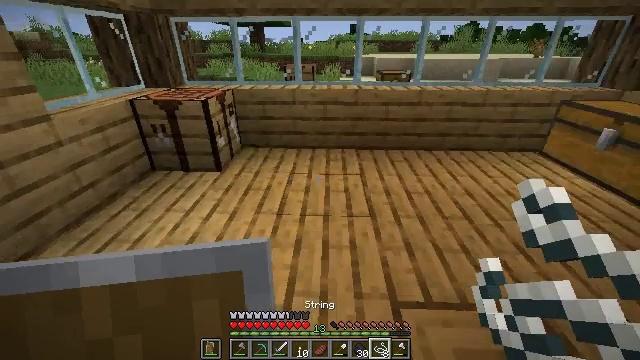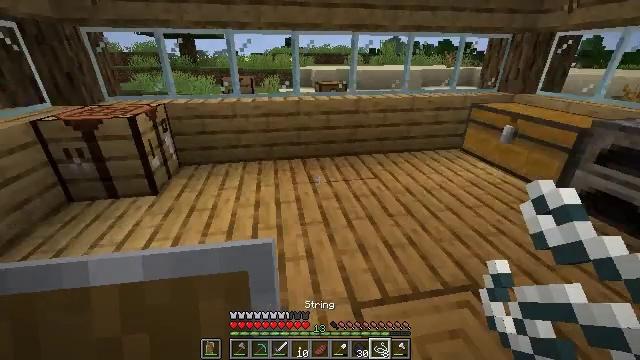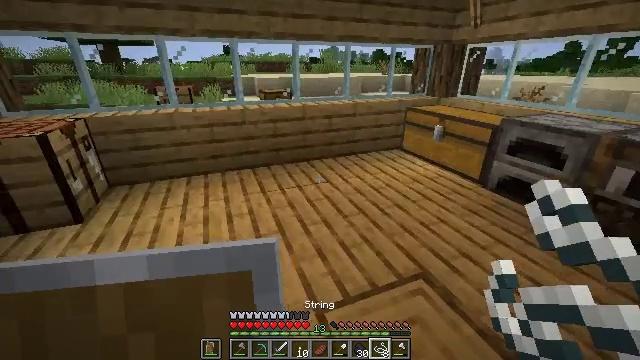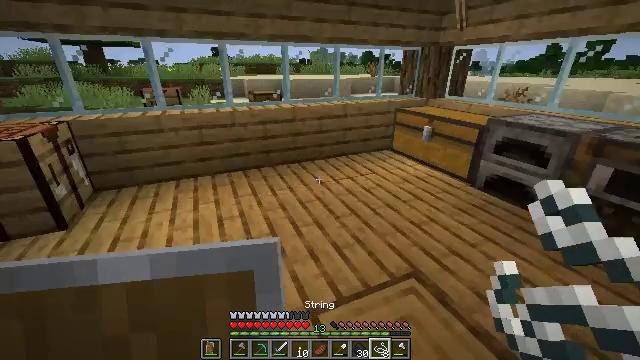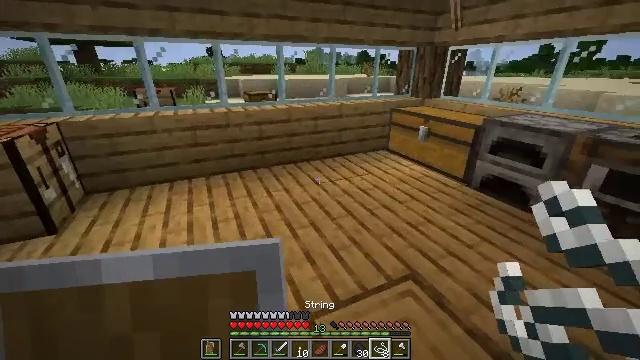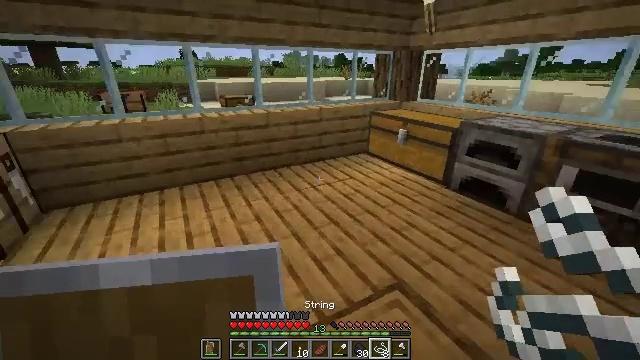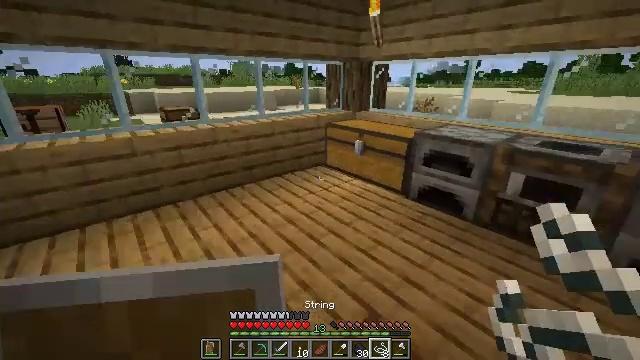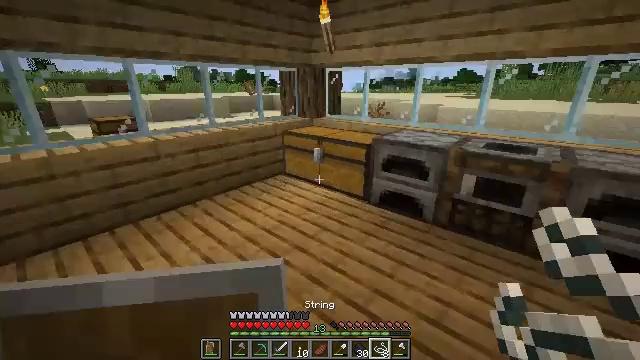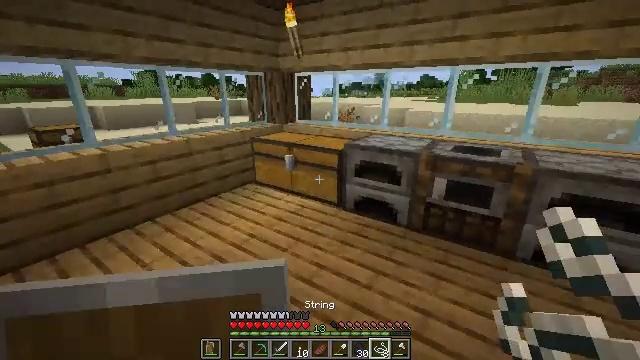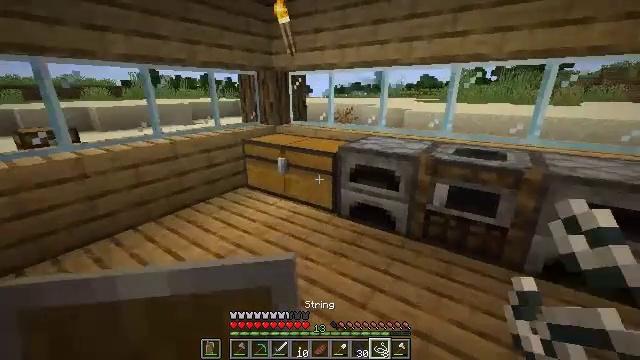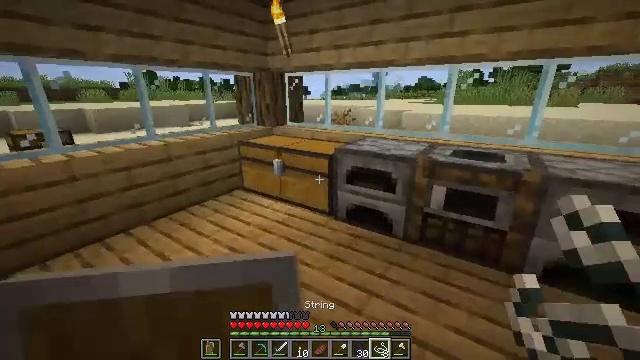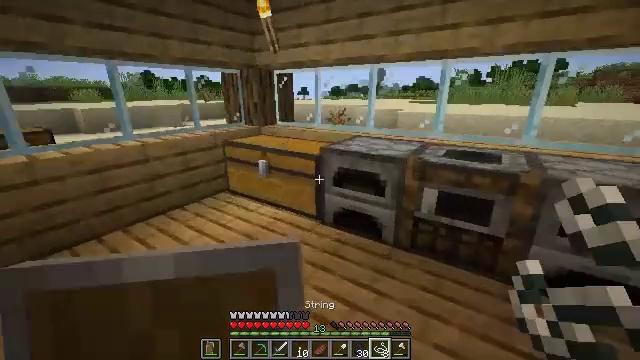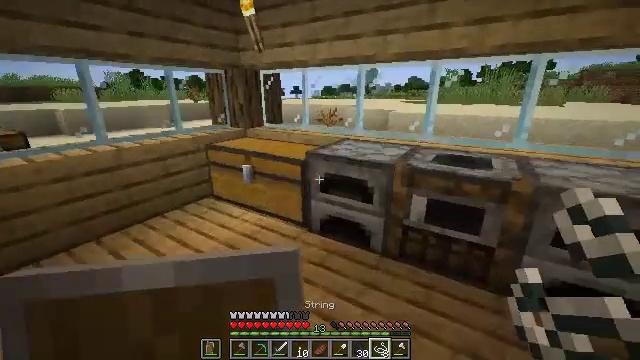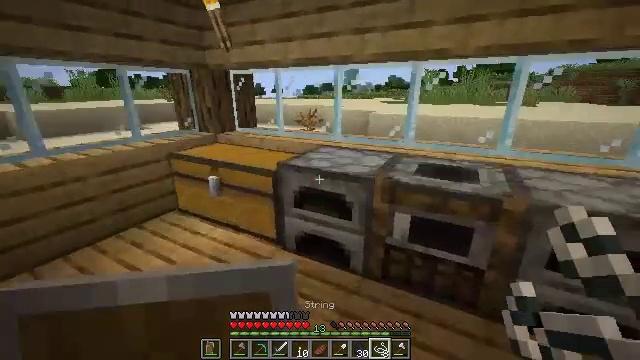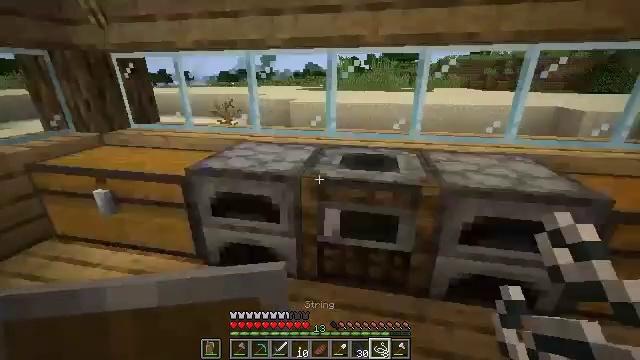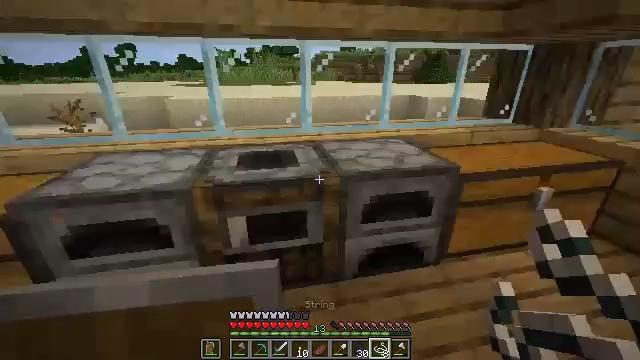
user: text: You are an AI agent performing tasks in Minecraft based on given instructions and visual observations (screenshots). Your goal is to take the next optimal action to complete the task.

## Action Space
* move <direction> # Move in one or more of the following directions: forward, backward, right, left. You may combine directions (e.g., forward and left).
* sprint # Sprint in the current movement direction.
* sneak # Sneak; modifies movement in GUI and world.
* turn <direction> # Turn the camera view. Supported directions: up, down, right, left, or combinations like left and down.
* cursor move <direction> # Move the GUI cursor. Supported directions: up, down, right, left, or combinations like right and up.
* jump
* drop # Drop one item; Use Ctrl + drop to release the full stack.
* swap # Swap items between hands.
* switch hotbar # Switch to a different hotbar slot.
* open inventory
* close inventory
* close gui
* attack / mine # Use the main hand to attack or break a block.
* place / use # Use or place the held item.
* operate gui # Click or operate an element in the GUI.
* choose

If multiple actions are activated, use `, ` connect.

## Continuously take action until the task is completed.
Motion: motion action
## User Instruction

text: Use the crafting table to craft a bow.
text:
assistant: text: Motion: turn right and up
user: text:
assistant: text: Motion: turn right and up
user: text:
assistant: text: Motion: turn right
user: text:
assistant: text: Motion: move forward
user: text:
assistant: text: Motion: move forward, turn right
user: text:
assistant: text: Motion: move forward, turn right and up
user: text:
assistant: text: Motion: move forward, turn right and up
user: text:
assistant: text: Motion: move forward and move right, turn right
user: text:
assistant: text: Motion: move forward and move right
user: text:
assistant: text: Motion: move forward and move right
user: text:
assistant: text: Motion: move forward and move right
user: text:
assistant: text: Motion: move forward, turn right
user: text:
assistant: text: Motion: move forward, turn right
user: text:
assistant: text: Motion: move forward, turn right and down
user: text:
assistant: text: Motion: turn right and down
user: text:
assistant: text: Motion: turn right
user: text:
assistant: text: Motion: no_op
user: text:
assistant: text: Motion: no_op
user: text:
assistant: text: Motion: no_op
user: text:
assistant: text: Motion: turn left
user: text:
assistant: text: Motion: turn left and up
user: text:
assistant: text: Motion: turn left
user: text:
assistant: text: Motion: turn left
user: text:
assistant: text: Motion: no_op
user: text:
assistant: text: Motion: move forward
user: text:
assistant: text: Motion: move forward, turn right
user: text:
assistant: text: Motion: move forward, turn right
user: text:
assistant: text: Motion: move forward
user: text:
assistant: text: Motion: move forward
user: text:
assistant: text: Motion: move forward